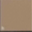
Piece: xx